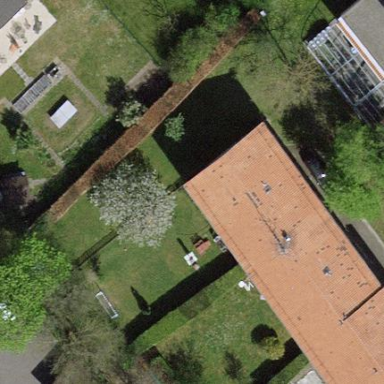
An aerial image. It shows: Garden surrounded by fence.